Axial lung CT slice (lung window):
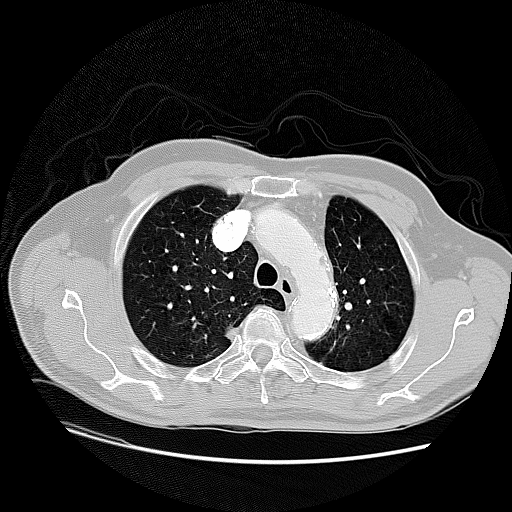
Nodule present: no